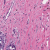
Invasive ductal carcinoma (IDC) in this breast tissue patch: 0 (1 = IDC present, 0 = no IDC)